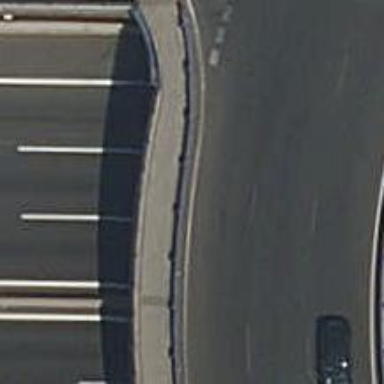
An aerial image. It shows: Guard rail.